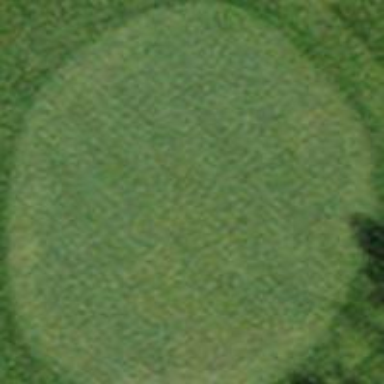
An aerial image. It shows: Green golf area with grass land use.